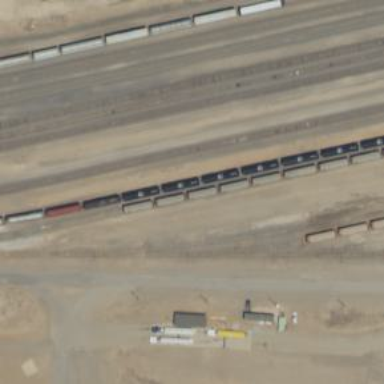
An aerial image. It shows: Railway yard in service.